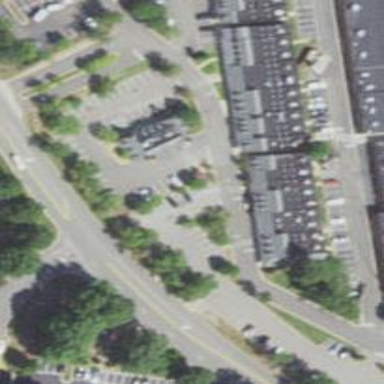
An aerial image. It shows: Post office.